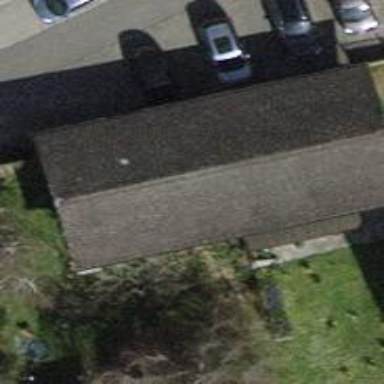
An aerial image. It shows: Group of garages.